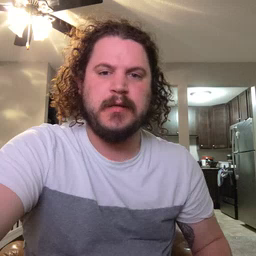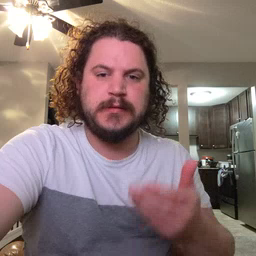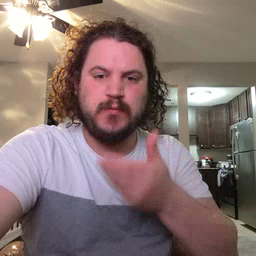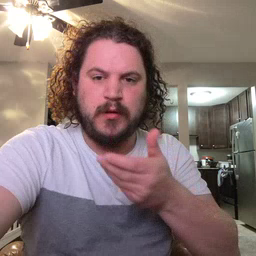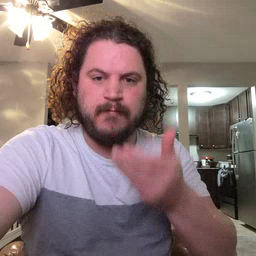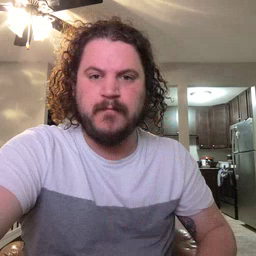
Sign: cereal